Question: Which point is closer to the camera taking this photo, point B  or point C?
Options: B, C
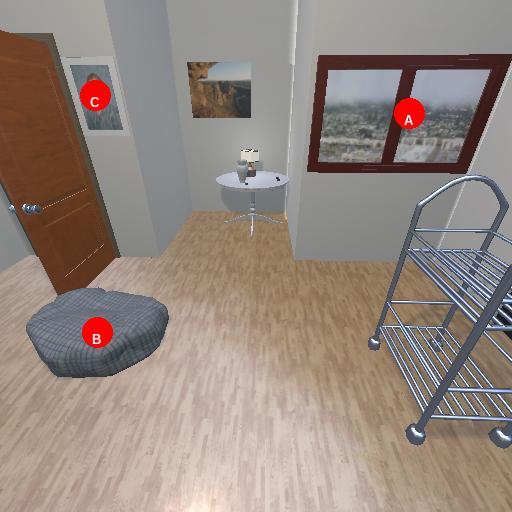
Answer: B